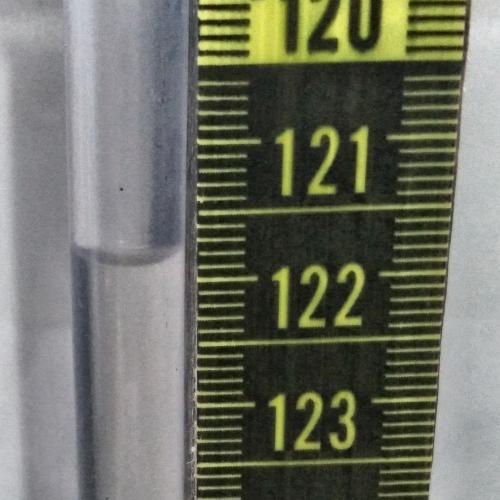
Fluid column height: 121.8 cm